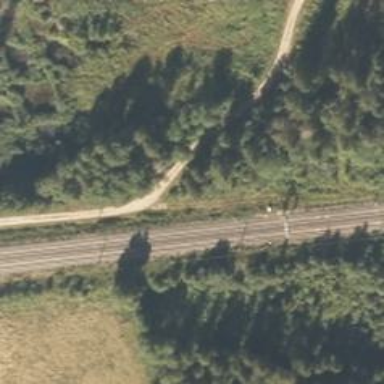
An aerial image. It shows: Railway signal supported by catenary mast.